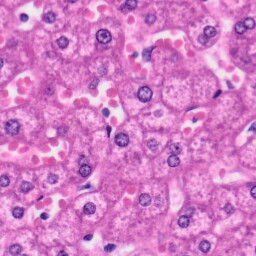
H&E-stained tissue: Liver